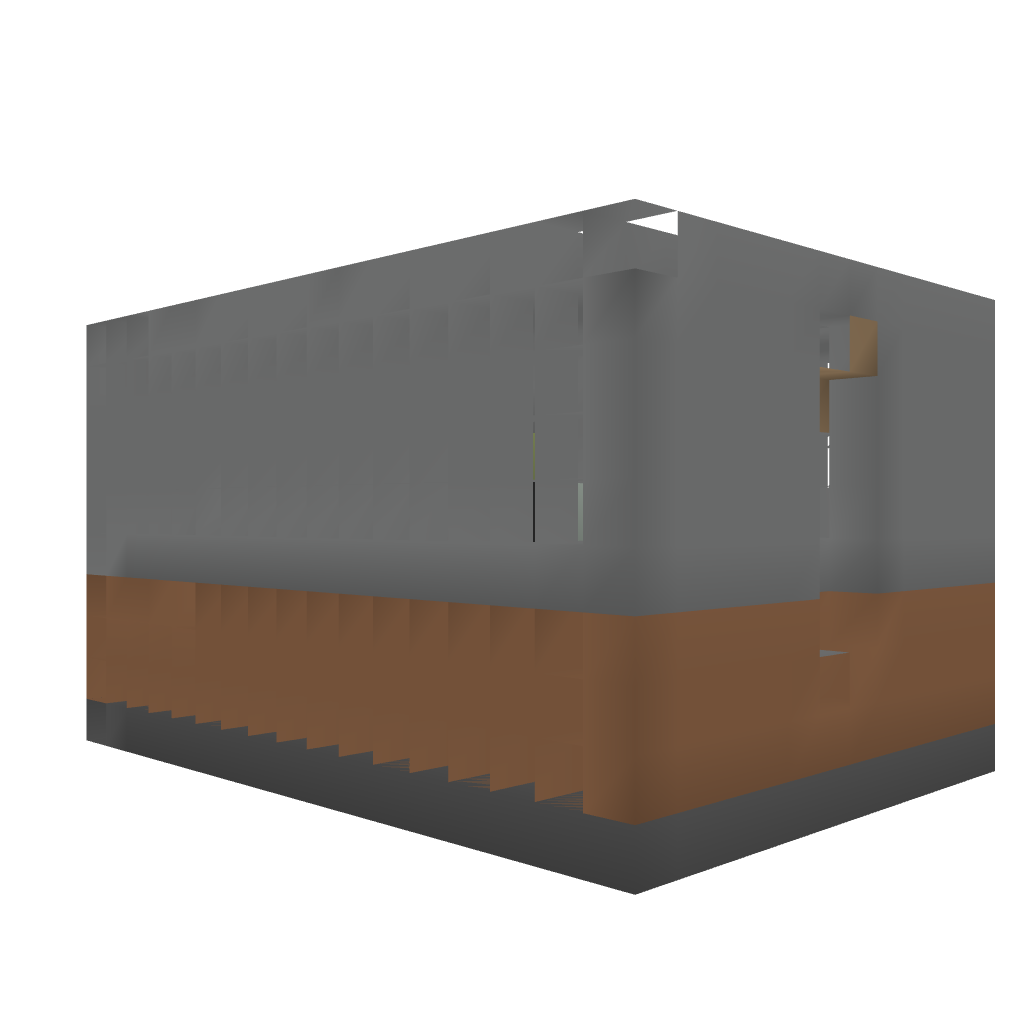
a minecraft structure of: Free Cake Lava Floor Trap